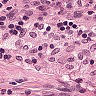
Metastatic tissue present: no